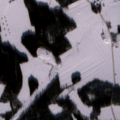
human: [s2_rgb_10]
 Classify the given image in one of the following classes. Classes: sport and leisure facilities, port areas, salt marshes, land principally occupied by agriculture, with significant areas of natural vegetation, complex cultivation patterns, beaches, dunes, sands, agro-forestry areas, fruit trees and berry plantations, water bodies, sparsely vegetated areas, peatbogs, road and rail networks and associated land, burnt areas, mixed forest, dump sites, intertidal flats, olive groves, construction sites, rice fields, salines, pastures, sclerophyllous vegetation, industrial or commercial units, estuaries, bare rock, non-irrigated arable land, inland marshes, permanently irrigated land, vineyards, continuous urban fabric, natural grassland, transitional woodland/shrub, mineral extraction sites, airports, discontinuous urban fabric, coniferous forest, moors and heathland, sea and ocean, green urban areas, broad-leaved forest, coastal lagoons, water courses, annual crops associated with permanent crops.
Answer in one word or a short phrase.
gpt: non-irrigated arable land, land principally occupied by agriculture, with significant areas of natural vegetation, coniferous forest, mixed forest